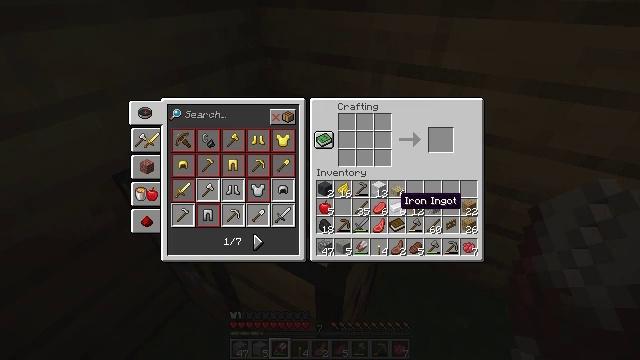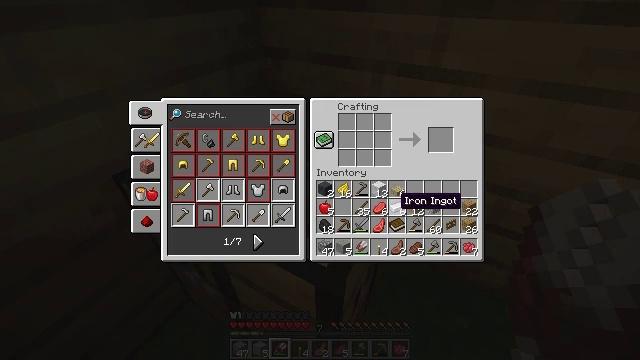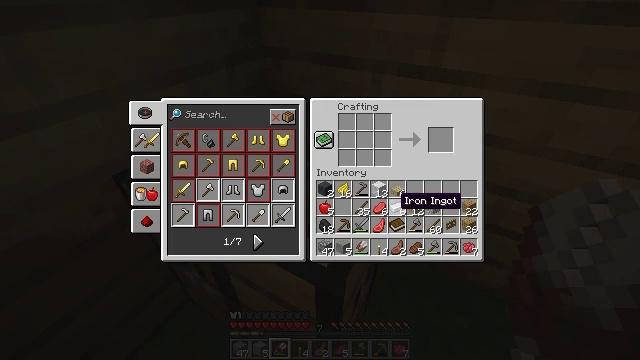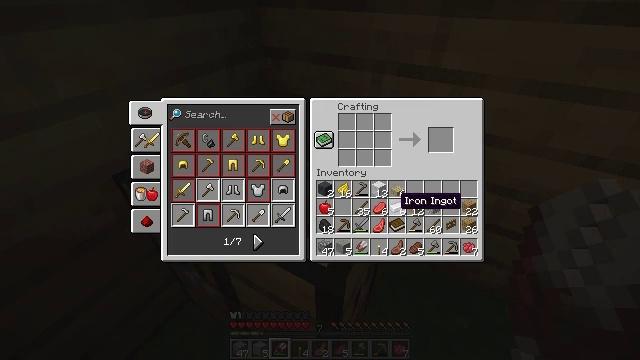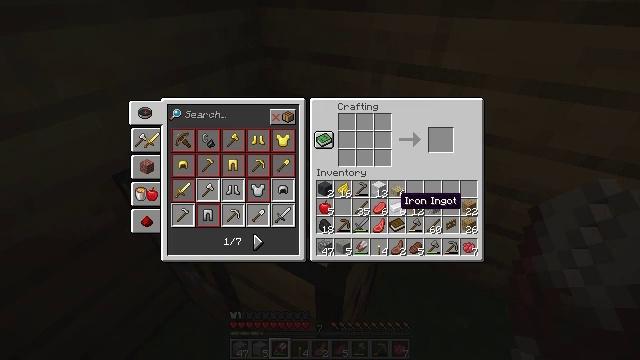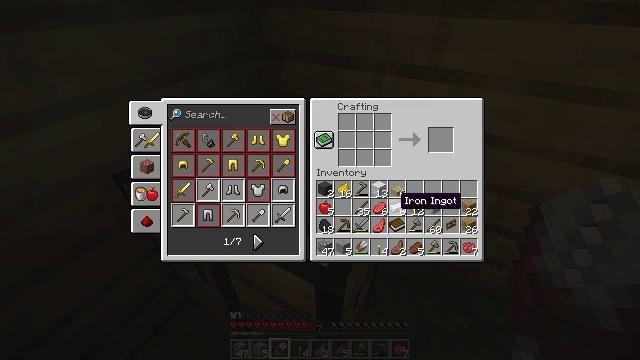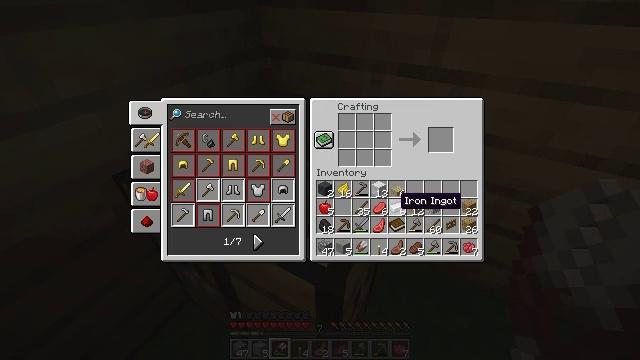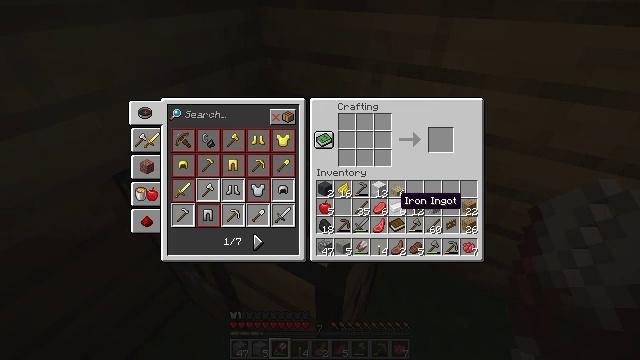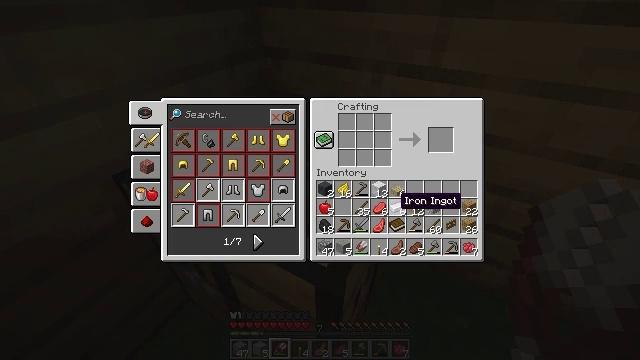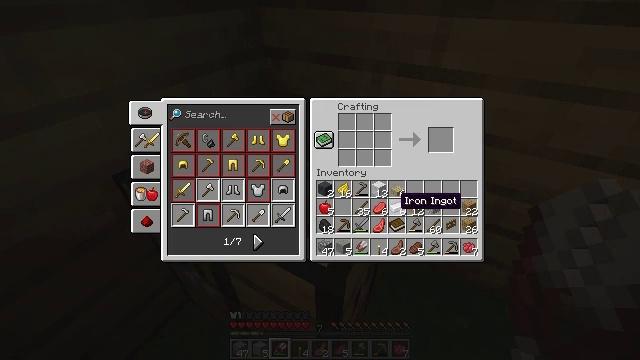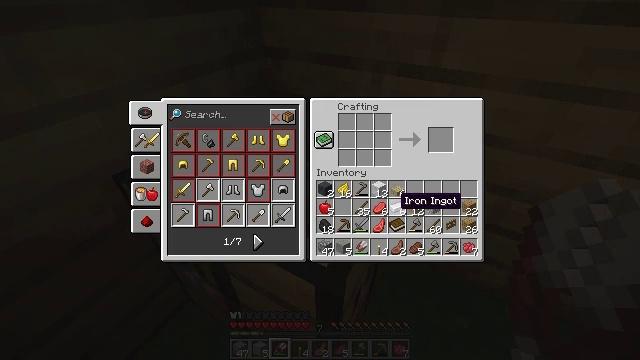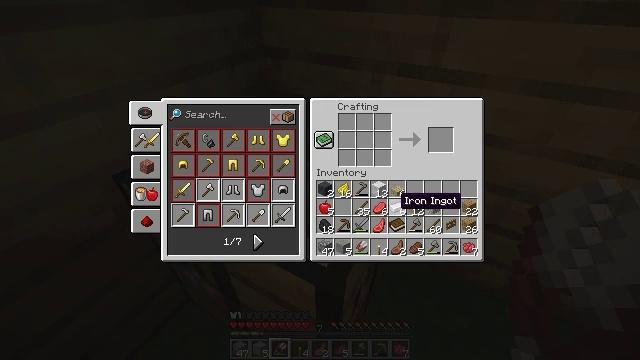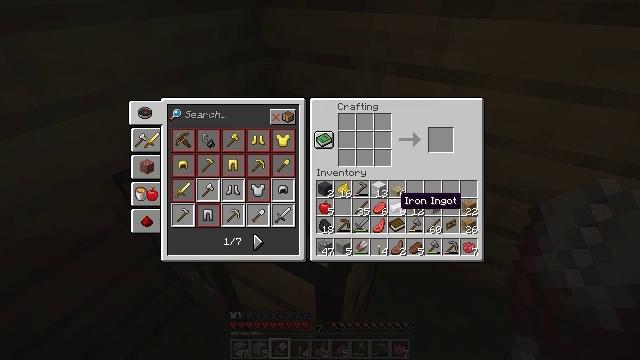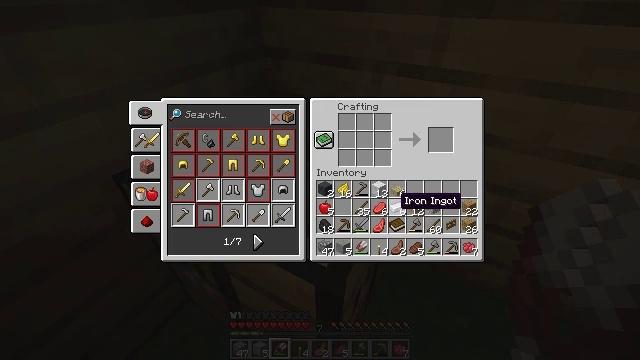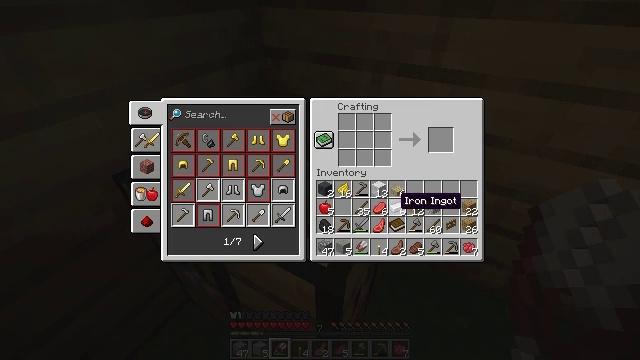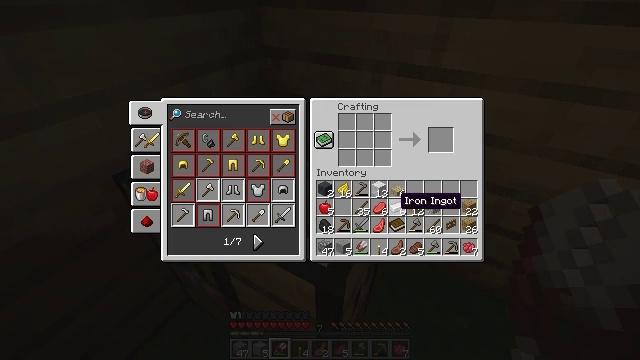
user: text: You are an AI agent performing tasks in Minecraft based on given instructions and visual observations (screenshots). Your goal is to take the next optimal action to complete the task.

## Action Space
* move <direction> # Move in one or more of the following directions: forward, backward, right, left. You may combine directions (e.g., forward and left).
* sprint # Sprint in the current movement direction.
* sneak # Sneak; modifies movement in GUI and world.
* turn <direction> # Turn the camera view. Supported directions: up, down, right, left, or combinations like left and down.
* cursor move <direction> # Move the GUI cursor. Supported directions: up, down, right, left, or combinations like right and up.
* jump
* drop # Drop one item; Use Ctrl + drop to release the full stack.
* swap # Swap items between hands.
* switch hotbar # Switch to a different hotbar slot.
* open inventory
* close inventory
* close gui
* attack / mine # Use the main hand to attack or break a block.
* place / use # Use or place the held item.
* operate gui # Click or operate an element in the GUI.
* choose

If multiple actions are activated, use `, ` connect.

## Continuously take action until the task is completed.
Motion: motion action
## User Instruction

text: Combine iron ingots to craft an iron door at the crafting table.
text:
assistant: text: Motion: no_op
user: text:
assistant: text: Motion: no_op
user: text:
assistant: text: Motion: no_op
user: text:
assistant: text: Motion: no_op
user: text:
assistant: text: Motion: no_op
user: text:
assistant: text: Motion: no_op
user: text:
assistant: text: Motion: no_op
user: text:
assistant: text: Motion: no_op
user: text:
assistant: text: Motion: no_op
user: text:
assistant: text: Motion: no_op
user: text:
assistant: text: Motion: no_op
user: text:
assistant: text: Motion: no_op
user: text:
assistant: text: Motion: no_op
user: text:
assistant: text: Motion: no_op
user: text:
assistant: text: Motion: no_op
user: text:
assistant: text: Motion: no_op
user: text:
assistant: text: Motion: no_op
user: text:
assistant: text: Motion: no_op
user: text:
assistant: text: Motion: no_op
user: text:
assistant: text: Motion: no_op
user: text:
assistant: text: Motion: no_op
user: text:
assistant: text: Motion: no_op
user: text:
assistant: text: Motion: no_op
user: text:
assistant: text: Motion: operate gui
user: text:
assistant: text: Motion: operate gui
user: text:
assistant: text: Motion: operate gui
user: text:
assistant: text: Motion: no_op
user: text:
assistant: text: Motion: no_op
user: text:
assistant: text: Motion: cursor move up
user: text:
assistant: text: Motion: cursor move left and up